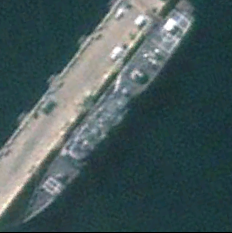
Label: cruiser